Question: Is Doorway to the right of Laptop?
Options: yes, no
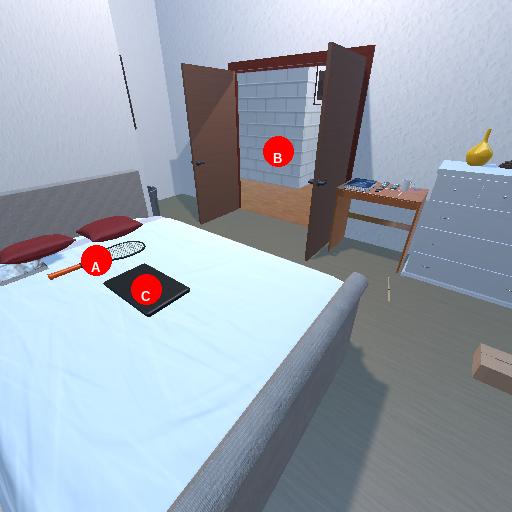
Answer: yes